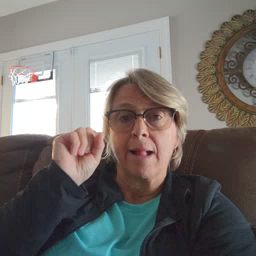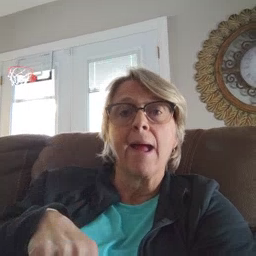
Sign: can